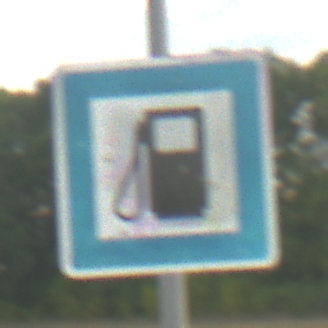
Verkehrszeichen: Tankstelle
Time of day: SunriseSunset
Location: Outdoor (RoadRail)
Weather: PartlyCloudy
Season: NotSpecified
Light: Natural